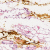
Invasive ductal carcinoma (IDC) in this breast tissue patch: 0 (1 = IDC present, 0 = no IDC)